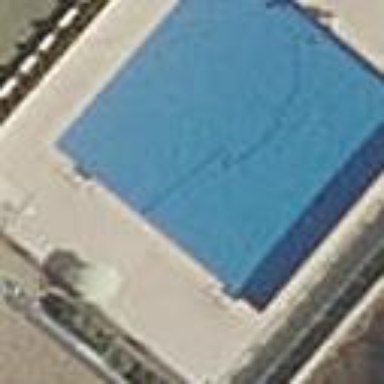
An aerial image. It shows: Swimming pool located in leisure land.